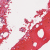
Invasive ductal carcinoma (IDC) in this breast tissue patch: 0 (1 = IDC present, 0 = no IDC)